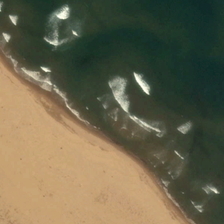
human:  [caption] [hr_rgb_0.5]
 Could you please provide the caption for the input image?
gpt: yellow beach is near a piece of green ocean with some small white waves .

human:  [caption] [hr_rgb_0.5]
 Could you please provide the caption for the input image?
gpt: yellow beach is near a piece of green ocean with some small white waves .

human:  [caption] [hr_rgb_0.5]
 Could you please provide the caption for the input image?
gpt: yellow beach is near a piece of green ocean with some small white waves .

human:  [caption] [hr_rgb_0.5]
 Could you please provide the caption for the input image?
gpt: yellow beach is near a piece of green ocean with some small white waves .

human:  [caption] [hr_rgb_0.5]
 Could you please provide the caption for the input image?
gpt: yellow beach is near a piece of green ocean with some small white waves .